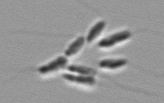
Label: Dinobryon